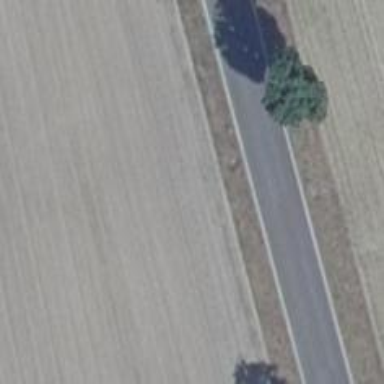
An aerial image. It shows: Deciduous tree with broadleaved leaves.